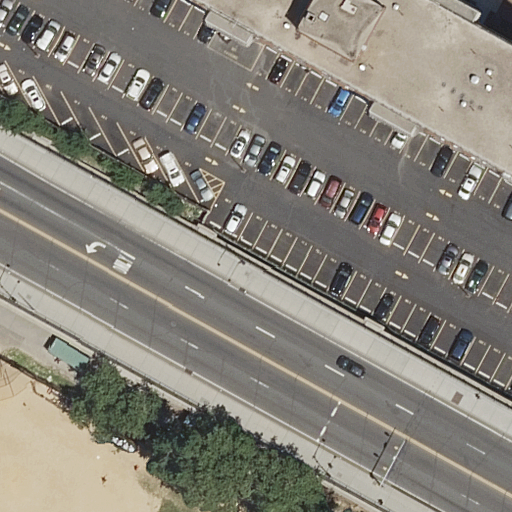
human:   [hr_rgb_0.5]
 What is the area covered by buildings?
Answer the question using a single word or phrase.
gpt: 970m2

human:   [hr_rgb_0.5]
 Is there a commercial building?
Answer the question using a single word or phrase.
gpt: no

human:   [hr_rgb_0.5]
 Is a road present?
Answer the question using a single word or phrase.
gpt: yes

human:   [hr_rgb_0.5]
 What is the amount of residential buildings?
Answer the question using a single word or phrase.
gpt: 1

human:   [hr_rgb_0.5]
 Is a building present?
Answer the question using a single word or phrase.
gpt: yes

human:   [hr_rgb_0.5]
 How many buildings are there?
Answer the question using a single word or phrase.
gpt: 1

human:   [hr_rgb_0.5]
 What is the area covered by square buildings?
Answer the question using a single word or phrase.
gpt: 0m2

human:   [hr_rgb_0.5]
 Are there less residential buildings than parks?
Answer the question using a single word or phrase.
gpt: no

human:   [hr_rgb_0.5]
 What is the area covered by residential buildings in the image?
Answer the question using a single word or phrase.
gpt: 970m2

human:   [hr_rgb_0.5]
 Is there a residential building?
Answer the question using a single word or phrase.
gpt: yes

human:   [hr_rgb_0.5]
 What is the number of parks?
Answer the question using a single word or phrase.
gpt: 1

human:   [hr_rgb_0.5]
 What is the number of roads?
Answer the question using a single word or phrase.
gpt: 7

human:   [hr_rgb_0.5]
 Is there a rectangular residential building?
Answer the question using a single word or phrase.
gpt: yes

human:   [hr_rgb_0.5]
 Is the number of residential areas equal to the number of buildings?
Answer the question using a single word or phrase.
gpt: yes

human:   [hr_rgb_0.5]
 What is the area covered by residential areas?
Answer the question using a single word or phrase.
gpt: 10264m2

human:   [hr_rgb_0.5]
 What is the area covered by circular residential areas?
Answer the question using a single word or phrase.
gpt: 0m2

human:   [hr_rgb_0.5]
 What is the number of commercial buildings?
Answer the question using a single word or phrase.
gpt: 0

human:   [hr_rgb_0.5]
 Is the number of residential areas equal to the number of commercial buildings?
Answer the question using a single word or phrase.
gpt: no

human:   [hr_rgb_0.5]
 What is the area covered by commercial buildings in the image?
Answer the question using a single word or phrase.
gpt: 0m2

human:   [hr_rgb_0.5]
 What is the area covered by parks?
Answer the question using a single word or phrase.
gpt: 10517m2

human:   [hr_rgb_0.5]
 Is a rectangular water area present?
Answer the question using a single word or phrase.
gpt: no

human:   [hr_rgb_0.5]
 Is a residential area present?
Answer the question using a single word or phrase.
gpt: yes

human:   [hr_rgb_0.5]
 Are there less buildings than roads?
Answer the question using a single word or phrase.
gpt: yes

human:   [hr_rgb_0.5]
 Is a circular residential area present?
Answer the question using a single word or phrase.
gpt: no

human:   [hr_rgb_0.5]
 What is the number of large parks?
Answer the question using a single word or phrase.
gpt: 1

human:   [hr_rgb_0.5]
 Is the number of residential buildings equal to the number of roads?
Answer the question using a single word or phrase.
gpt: no

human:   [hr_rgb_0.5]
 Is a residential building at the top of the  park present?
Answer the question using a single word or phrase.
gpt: yes

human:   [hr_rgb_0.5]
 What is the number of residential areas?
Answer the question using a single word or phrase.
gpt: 1

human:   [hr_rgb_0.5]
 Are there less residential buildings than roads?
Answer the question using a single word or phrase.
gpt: yes

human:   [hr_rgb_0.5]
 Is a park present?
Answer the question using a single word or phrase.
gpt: yes

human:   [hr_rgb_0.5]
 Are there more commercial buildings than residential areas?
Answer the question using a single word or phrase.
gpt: no

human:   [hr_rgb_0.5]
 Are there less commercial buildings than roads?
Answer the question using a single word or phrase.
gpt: yes

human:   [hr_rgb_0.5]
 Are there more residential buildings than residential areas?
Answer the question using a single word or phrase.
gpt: no

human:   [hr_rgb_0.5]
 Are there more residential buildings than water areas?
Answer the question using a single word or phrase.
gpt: yes

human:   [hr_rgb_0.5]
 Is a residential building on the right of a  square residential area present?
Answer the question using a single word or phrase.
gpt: no

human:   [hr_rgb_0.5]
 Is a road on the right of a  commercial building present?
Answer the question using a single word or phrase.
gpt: no

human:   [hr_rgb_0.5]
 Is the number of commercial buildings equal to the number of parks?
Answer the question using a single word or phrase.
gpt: no

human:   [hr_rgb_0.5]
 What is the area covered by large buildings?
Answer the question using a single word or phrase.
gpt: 970m2

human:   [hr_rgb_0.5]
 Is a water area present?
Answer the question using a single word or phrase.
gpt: no

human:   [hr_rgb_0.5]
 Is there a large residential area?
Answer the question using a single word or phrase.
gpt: yes

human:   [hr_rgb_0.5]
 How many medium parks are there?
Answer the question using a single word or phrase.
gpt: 0

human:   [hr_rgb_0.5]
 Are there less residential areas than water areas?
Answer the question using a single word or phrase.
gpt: no

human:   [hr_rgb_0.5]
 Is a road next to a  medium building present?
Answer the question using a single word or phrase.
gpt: no

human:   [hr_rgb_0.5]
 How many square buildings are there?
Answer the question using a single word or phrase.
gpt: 0

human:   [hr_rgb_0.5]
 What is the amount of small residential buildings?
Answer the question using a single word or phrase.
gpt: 0

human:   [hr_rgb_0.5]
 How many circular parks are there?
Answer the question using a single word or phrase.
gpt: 0

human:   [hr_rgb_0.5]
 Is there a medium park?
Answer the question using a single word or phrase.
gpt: no

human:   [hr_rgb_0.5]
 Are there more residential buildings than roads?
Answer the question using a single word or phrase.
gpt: no

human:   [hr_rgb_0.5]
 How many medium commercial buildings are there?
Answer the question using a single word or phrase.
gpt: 0

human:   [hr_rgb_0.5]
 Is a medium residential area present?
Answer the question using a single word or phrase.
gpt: no

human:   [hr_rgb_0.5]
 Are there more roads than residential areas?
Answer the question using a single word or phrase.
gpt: yes

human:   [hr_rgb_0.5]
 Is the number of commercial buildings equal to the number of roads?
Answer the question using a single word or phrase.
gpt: no

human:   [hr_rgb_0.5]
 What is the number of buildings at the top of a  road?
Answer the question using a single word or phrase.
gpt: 1

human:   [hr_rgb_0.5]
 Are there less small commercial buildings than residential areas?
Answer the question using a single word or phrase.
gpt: yes

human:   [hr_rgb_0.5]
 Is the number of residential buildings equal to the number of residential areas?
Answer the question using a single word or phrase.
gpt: yes

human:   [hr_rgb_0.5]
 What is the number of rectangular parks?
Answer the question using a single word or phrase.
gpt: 1

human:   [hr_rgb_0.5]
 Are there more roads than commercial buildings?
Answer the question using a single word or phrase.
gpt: yes

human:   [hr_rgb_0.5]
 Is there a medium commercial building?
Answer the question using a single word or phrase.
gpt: no

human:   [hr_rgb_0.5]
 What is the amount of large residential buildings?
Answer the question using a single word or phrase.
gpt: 1

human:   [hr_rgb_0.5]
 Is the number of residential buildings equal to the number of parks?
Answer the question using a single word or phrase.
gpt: yes

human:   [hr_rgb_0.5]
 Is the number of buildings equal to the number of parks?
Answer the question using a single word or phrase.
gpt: yes

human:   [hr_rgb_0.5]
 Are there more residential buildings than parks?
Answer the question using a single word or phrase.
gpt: no

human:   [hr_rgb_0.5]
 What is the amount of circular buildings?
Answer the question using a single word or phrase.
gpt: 0

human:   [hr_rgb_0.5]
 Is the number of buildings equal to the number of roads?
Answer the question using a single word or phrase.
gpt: no